Breast ultrasound image
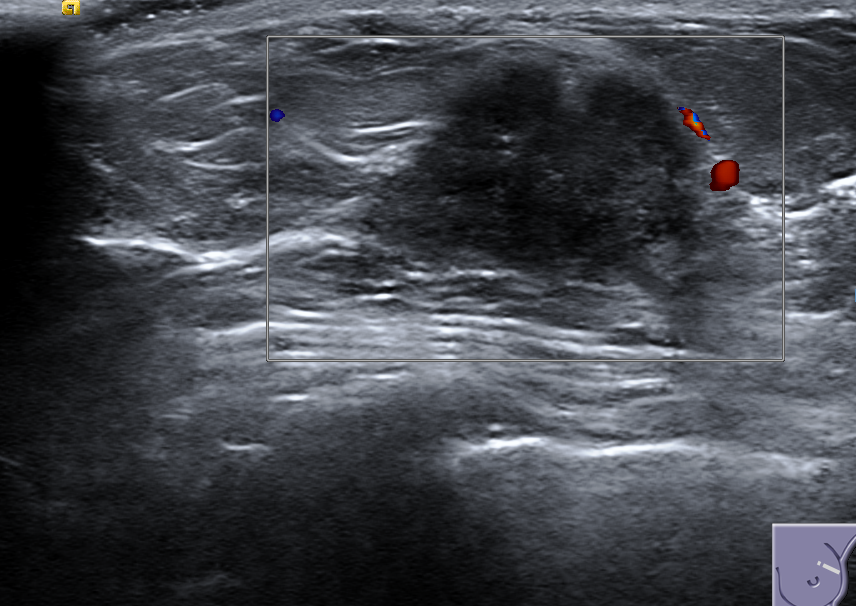
Diagnosis: malignant